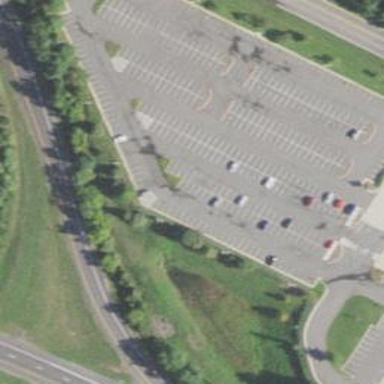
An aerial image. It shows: Surface parking lot with asphalt. It is park and ride facility.